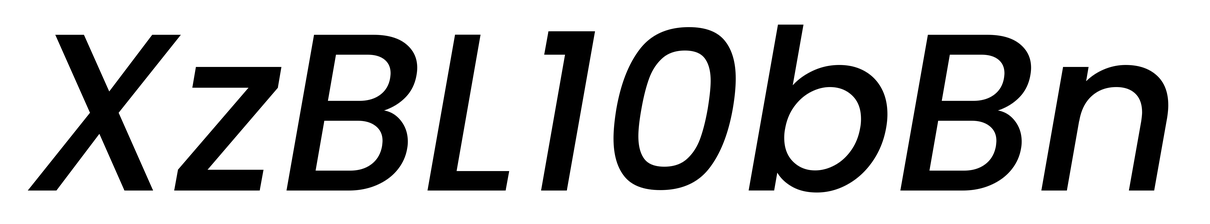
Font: Poppins-MediumItalic